Interaction volume radius: 5 \u00c5
Interaction volume height: 25 \u00c5
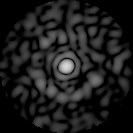
Disorder parameter: 0.8298